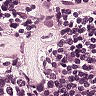
Metastatic tissue present: no